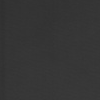
Atmospheric dust classification: not_dusty